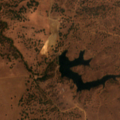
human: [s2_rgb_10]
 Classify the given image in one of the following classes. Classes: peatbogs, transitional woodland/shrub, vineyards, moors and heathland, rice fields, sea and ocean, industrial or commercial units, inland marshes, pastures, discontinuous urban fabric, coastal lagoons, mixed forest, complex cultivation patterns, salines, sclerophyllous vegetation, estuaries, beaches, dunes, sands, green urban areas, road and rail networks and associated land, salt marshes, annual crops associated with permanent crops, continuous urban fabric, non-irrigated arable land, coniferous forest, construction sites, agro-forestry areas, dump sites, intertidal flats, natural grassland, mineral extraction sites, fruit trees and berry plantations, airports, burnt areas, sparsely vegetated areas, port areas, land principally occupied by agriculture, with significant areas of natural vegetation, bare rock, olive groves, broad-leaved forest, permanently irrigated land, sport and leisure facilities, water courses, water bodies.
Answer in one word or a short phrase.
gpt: non-irrigated arable land, agro-forestry areas, transitional woodland/shrub